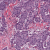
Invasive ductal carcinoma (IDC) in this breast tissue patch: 1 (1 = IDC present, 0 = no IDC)